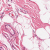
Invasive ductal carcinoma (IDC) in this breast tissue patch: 0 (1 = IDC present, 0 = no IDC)